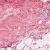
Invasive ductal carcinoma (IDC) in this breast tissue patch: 0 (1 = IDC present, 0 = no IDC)